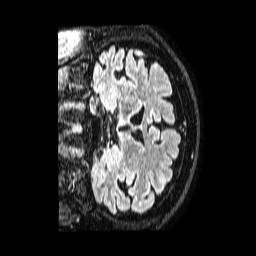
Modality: FLAIR
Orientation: coronal
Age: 61
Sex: male
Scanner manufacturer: philips
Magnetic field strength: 1.5 T
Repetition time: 4.8 s
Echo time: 0.3 s